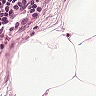
Metastatic tissue present: no